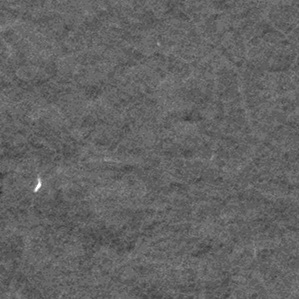
Label: frost